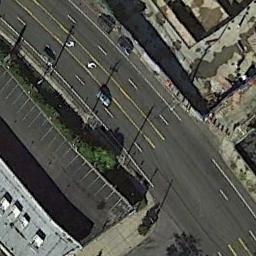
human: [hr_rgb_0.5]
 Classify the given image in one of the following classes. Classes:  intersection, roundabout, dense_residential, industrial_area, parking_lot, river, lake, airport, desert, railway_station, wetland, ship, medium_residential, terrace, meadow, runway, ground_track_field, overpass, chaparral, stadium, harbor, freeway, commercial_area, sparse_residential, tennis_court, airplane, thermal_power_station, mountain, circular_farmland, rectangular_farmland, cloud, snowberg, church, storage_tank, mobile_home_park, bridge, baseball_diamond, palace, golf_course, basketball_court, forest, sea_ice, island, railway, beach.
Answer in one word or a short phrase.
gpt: freeway